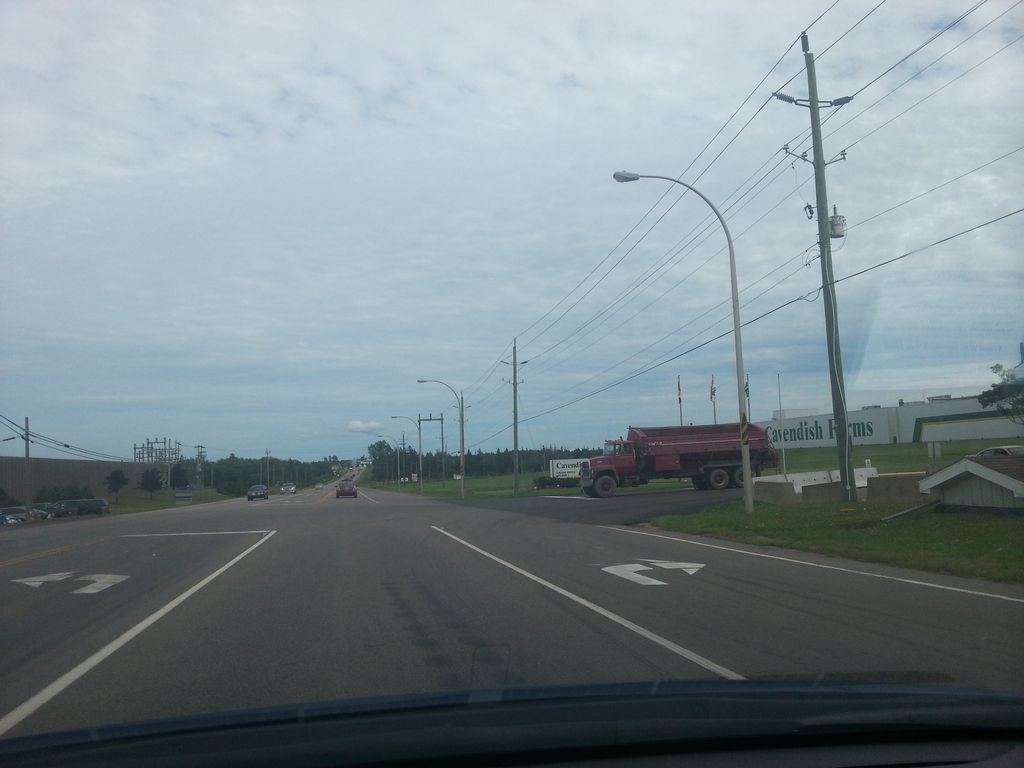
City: charlottetown